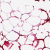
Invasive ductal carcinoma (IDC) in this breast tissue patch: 0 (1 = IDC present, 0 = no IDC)